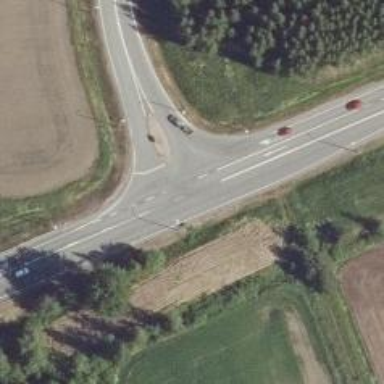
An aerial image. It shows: Asphalt road classified as trunk highway.